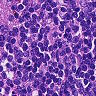
Metastatic tissue present: no